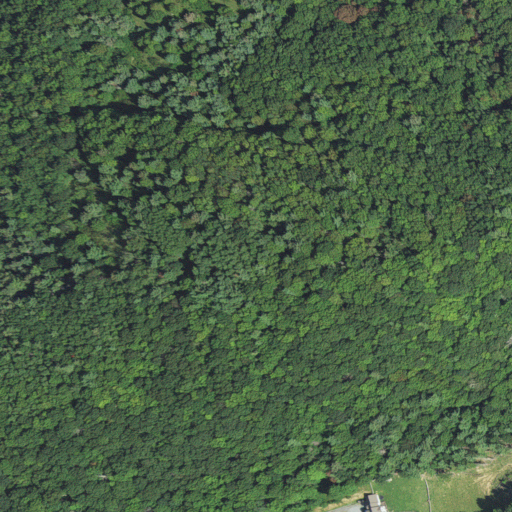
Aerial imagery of mountain in North Carolina named Toms Knob containing deciduous forest, mixed forest, evergreen forest, and open development